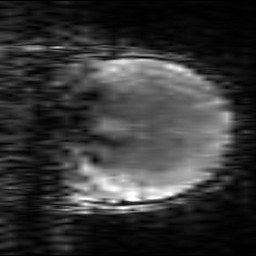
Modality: T2starw
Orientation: coronal
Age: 27
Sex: male
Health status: healthy
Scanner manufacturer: siemens
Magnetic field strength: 3 T
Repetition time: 0.7 s
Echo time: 0.02 s